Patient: sex F, age 66
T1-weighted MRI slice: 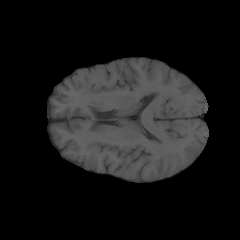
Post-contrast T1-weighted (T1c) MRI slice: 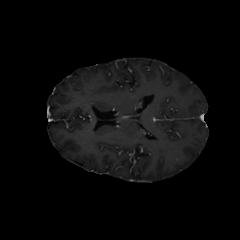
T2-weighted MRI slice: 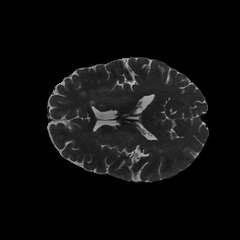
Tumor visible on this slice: no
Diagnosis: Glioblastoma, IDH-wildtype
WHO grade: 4